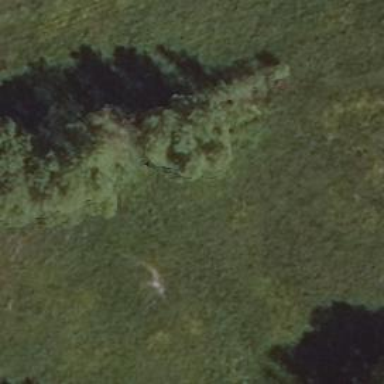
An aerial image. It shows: Beautiful woodland area.